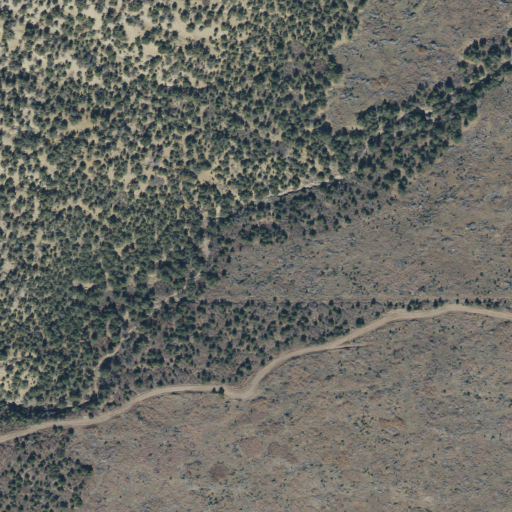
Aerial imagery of valley in Utah named Loafers Canyon containing evergreen forest, deciduous forest, mixed forest, shrub, and low intensity development